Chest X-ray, AP view. Patient: 80 years old, sex F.
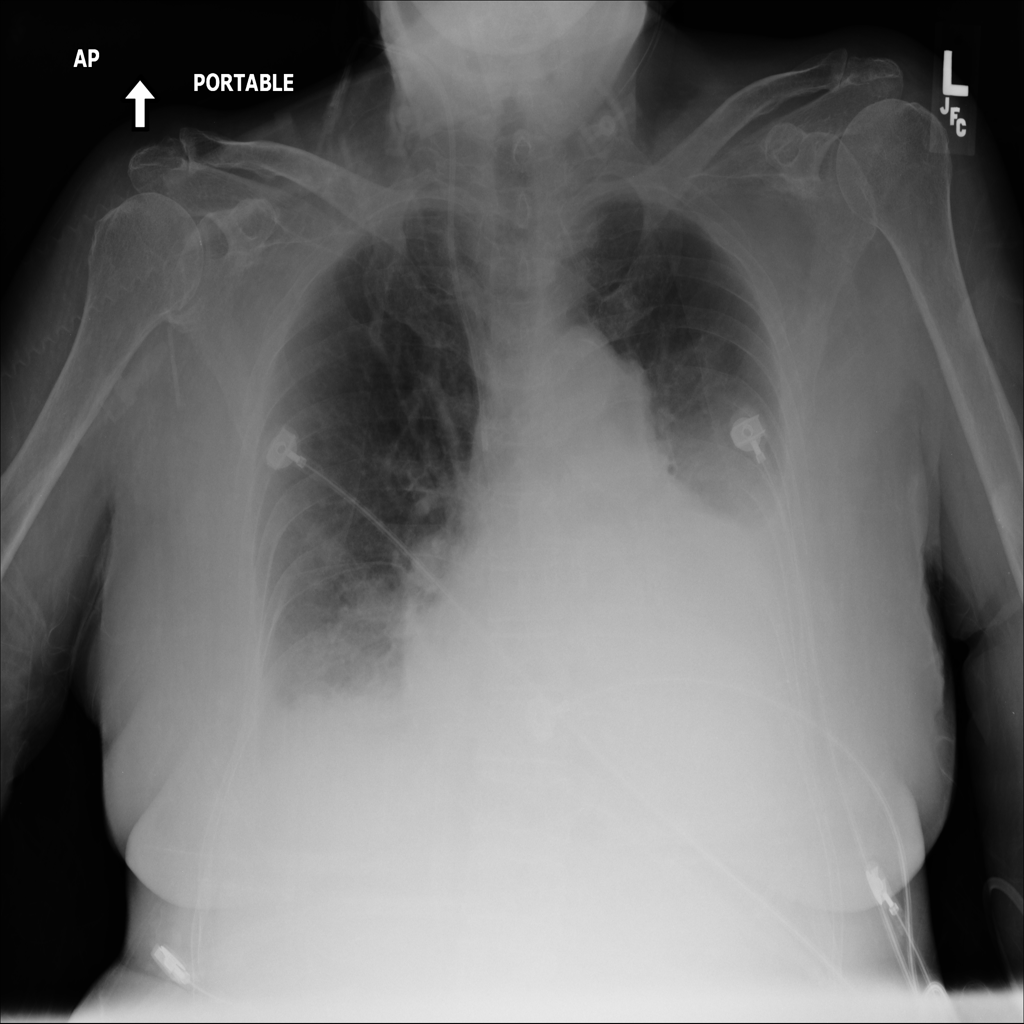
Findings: Effusion